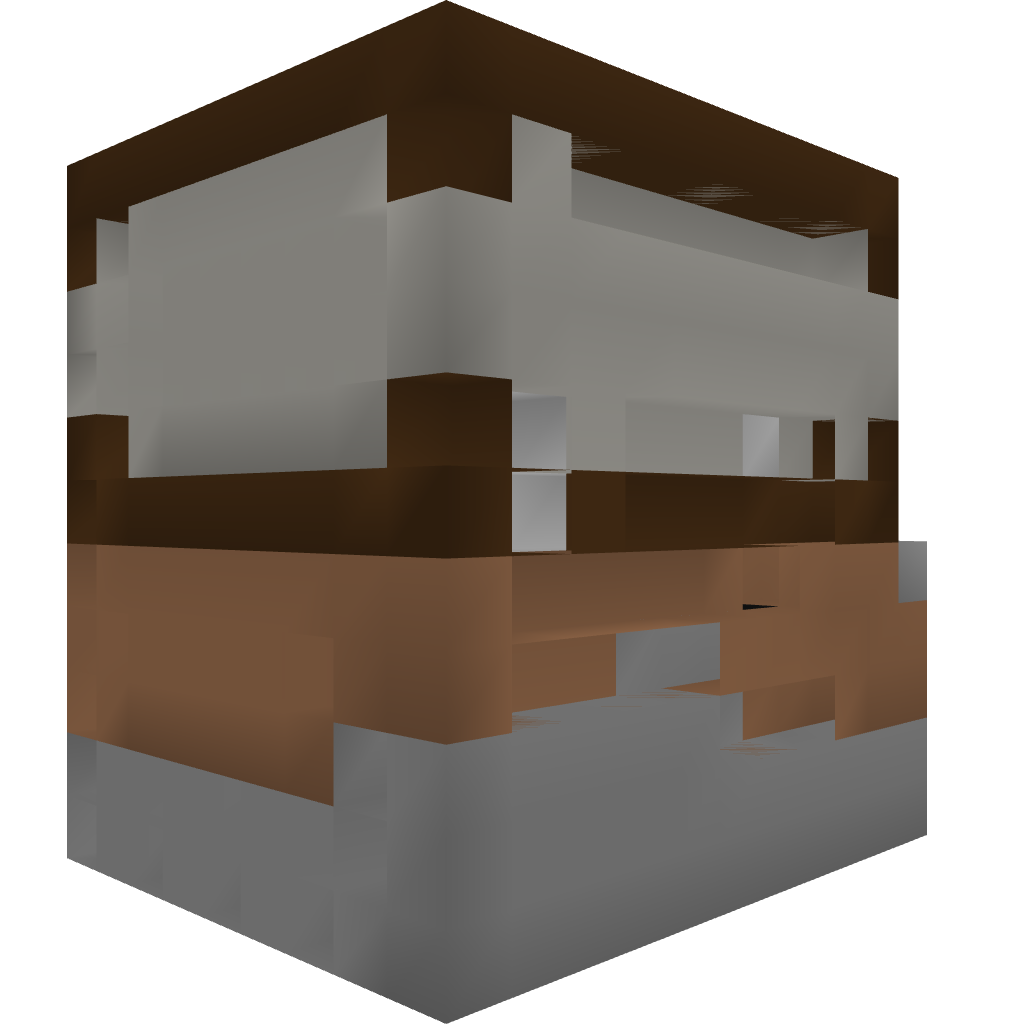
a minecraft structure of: AFK Pool